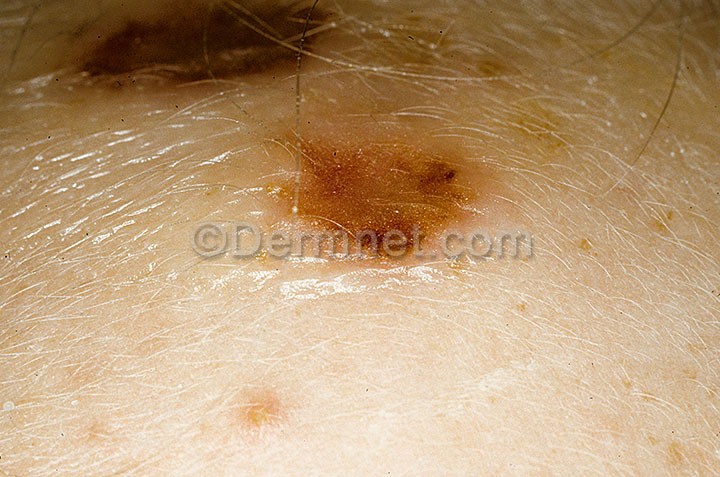
Disease: Eczema Photos